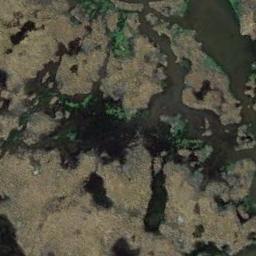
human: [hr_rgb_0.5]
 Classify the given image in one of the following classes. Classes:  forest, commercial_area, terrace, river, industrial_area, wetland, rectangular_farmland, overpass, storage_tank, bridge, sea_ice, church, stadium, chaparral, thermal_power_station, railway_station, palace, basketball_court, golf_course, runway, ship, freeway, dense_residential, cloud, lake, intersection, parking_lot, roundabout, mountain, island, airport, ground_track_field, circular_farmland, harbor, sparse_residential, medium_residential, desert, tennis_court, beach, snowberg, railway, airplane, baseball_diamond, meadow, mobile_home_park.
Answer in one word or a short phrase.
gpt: wetland